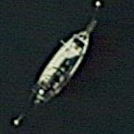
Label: Civil_yacht